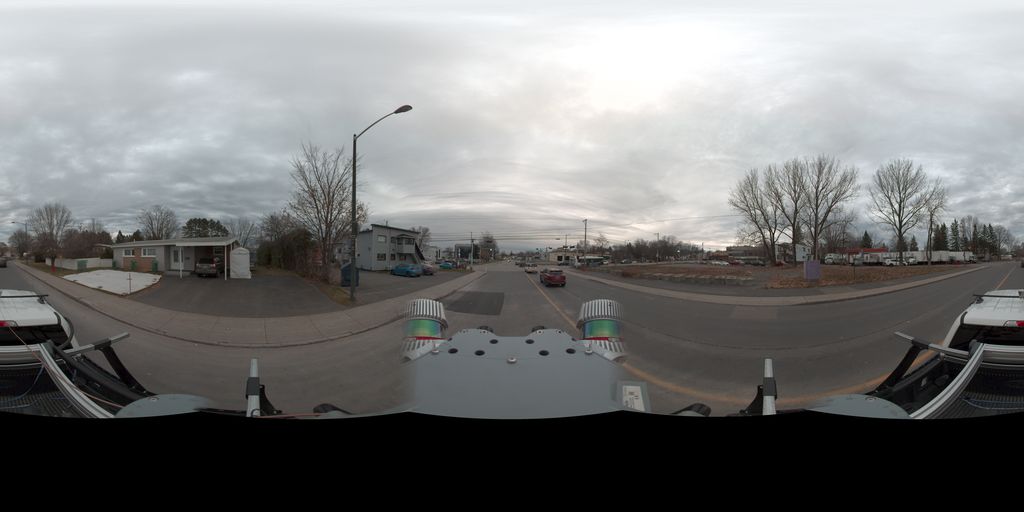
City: quebec_city